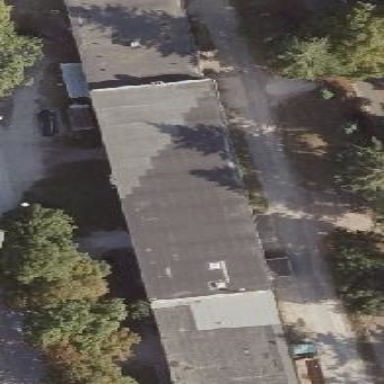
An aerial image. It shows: Stable building.